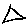
Label: triangle